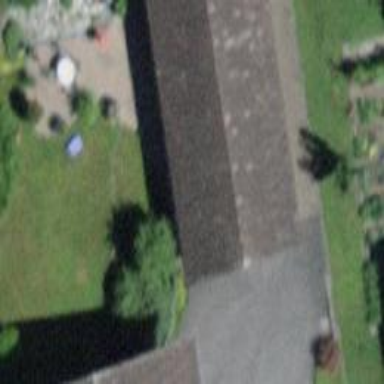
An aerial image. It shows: Garage building.